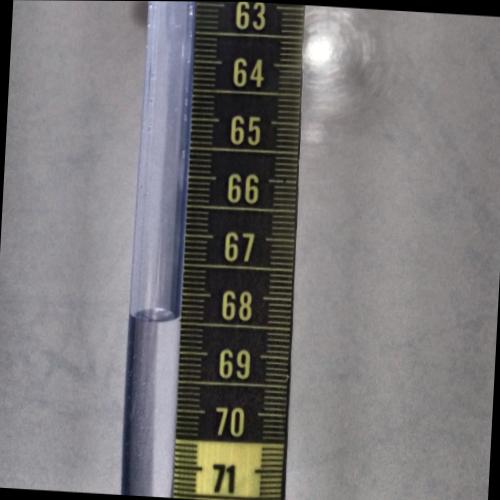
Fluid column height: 68.5 cm